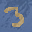
Label: 3